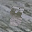
Label: 8